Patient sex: F
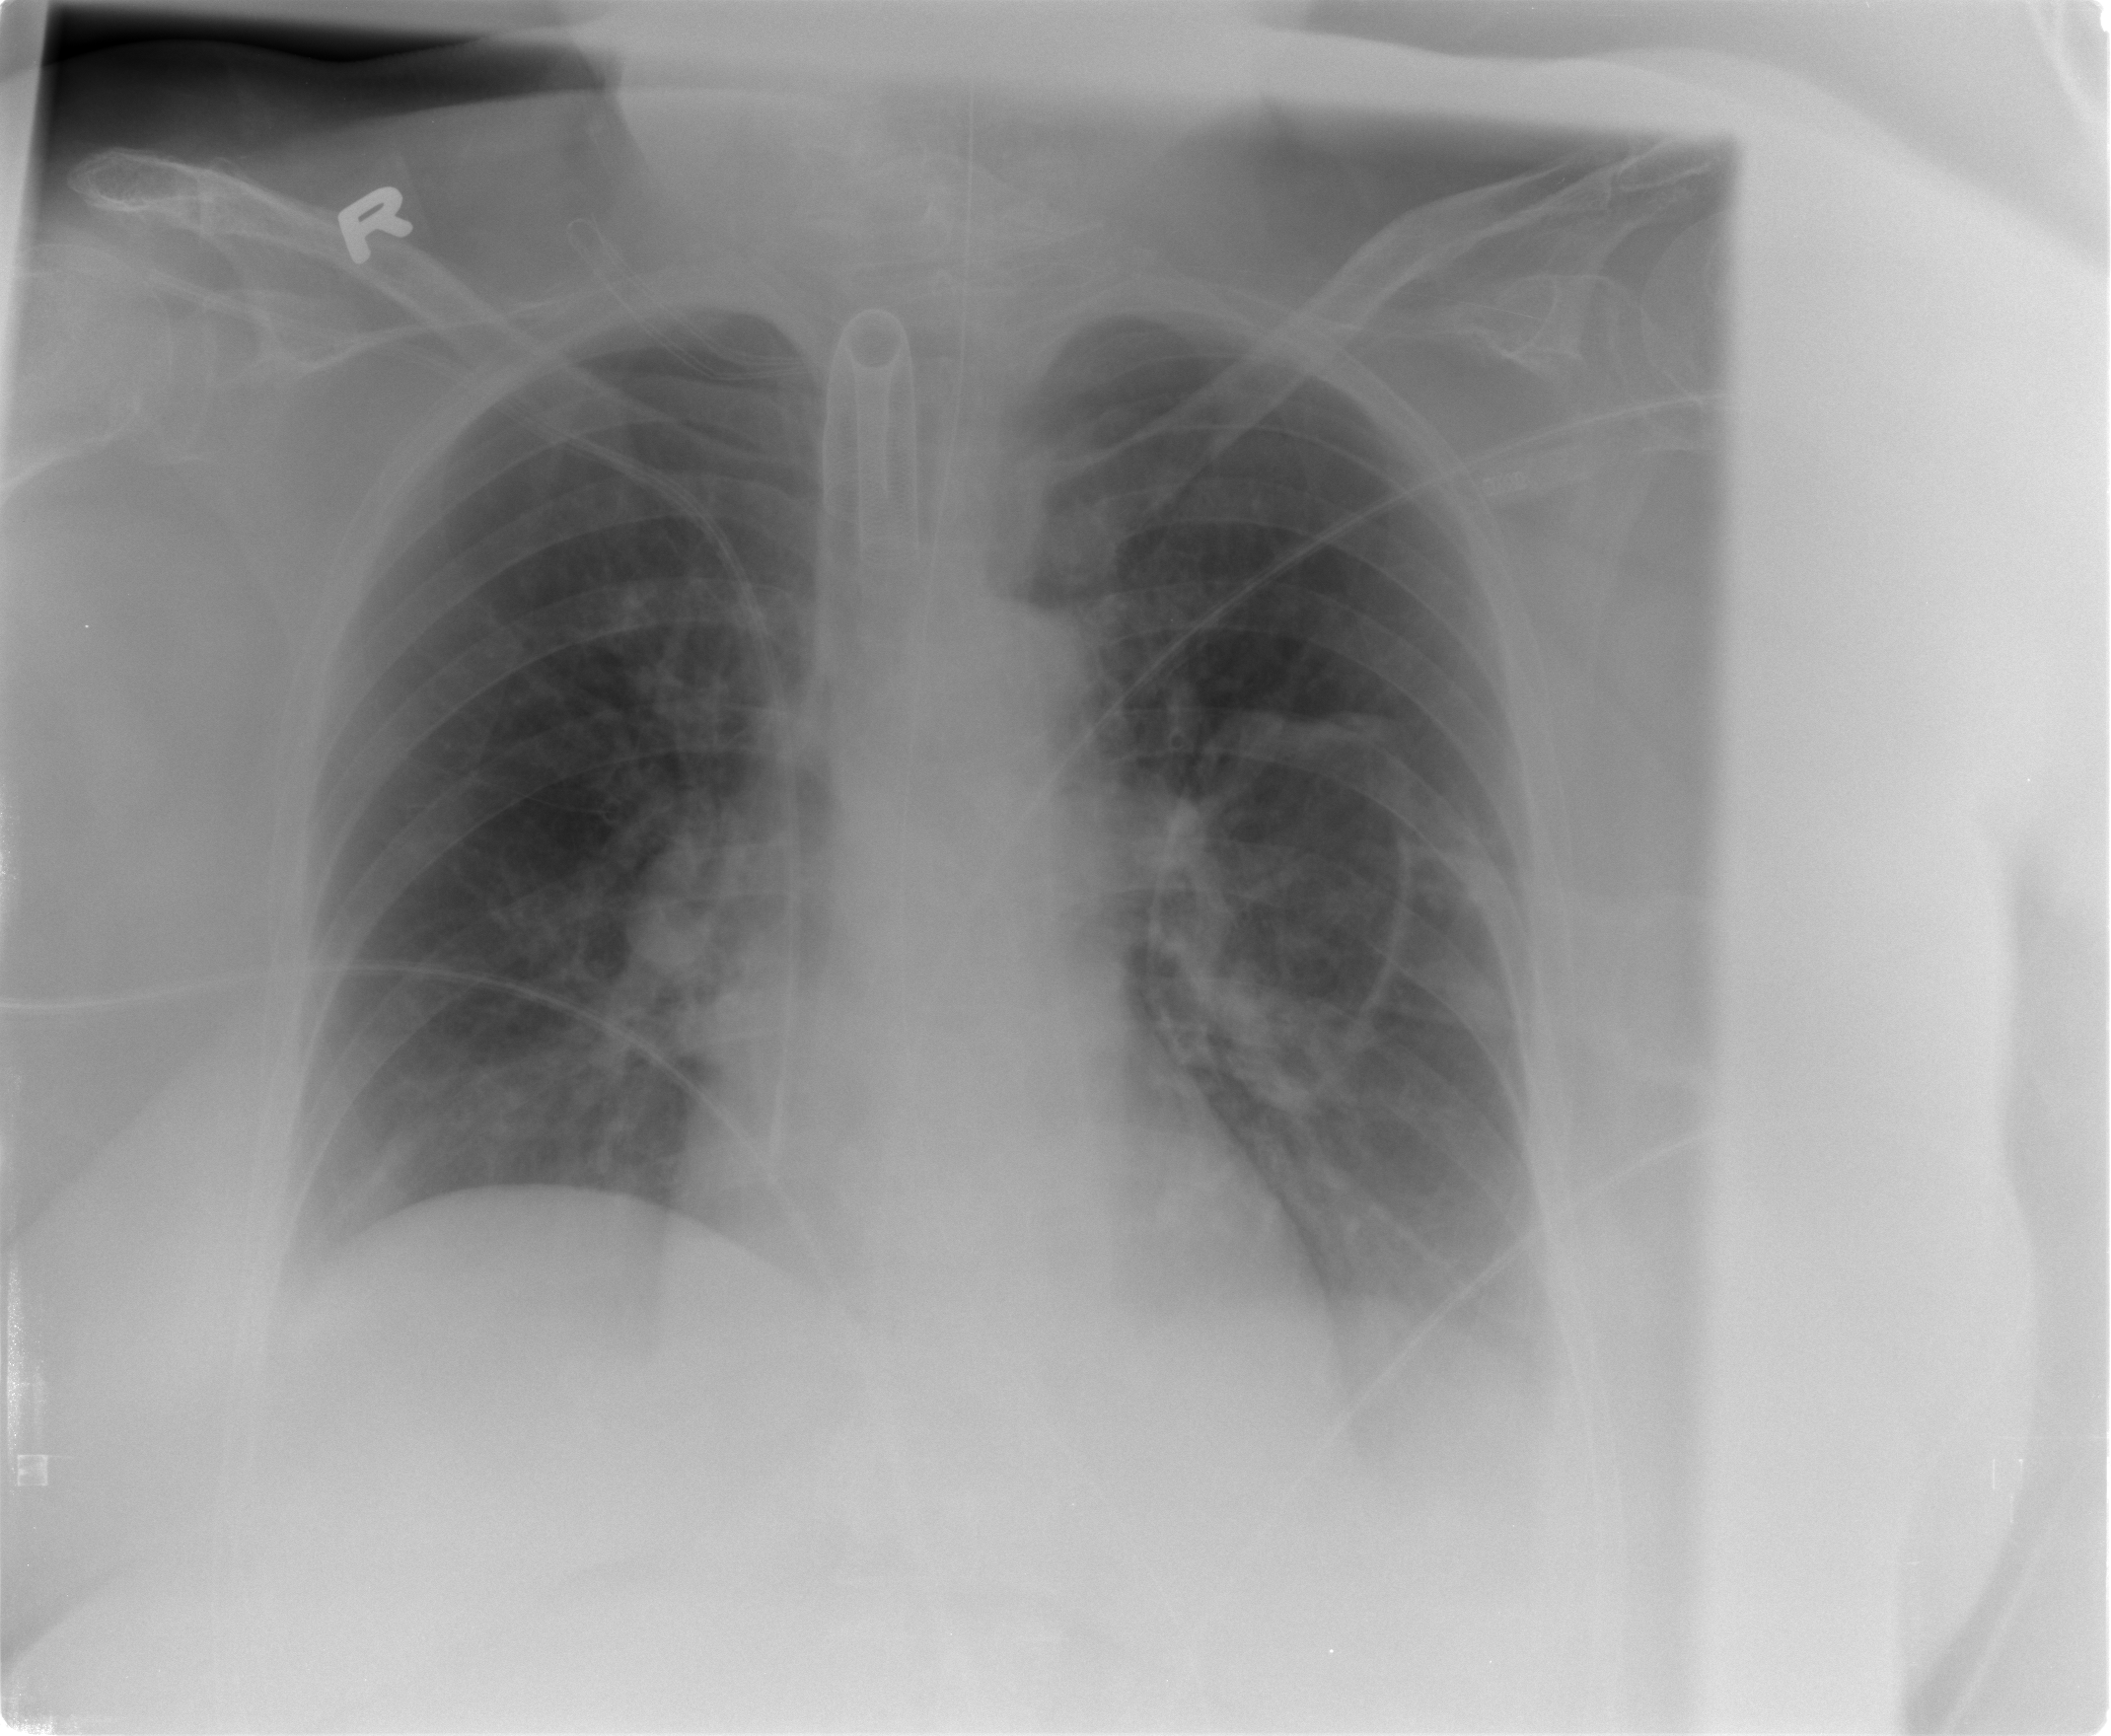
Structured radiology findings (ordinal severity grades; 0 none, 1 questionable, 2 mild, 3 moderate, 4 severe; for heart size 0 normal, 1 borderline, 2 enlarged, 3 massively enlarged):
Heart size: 0
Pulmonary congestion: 0
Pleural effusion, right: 0
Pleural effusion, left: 1
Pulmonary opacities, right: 0
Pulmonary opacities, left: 0
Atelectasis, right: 0
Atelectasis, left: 0